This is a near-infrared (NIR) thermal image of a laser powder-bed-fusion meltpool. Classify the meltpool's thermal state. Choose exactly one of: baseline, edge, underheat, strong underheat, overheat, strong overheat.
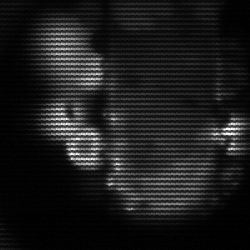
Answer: strong underheat